Question: Is there a software for mac that lets me view the progress of the branches in either git or svn like in this image (from <URL>

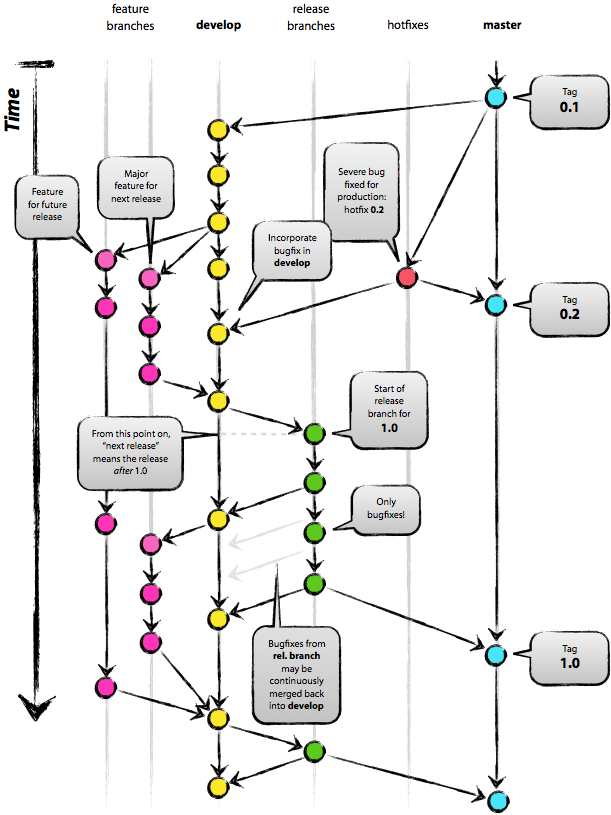
Answer: <URL> implements a new kind of visualization which is inspired by schacon's drawings in ProGit.
Although not a desktop application, it should work on a Mac (with some help from Safari)
See below an example: